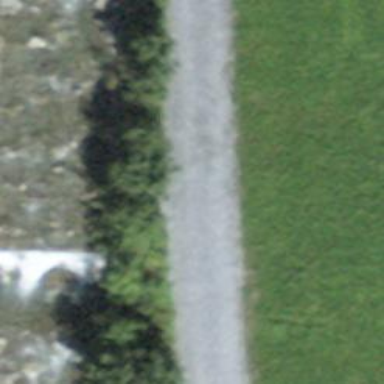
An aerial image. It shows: Dirt track road with grade3 tracktype.